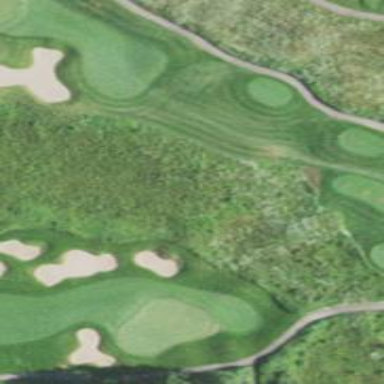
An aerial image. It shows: Golf rough area.